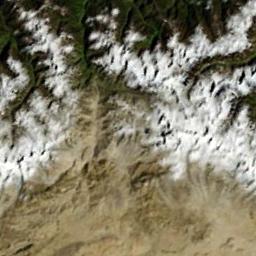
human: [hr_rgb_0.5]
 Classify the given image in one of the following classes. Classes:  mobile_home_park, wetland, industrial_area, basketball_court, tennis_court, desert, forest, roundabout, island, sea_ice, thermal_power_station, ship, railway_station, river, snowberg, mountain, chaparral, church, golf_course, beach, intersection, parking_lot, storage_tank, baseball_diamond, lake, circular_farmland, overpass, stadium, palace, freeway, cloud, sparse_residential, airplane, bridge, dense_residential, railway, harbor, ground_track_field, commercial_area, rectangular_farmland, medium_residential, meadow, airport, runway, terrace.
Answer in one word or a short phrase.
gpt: snowberg